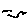
Label: bird